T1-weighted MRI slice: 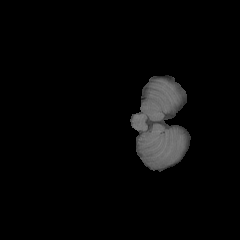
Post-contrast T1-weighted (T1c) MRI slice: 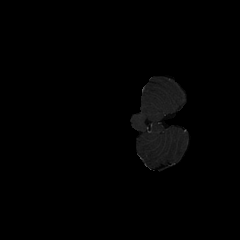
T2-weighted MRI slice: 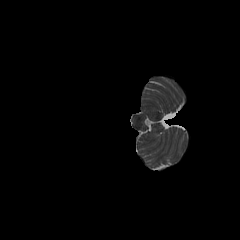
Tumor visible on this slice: no